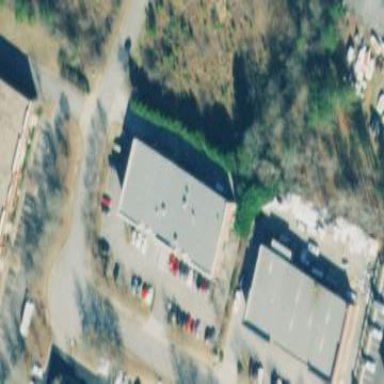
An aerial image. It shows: Office building.